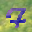
Label: 7